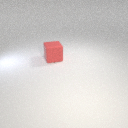
large red rubber cube